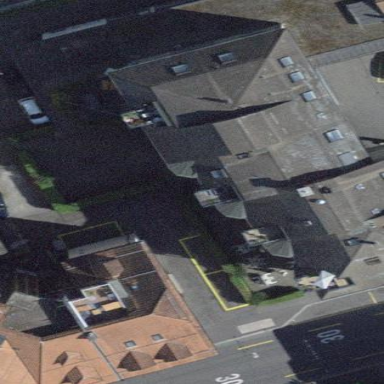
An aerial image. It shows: Mansard roof as part of building.